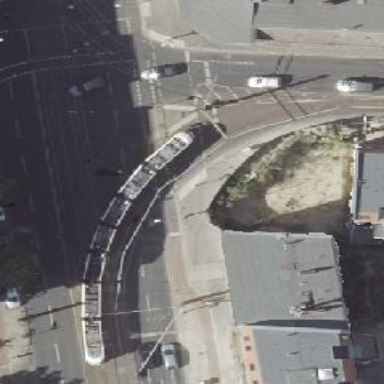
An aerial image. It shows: Tram level crossing on the railway.